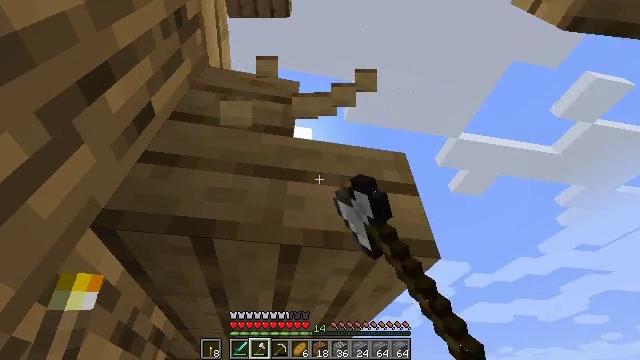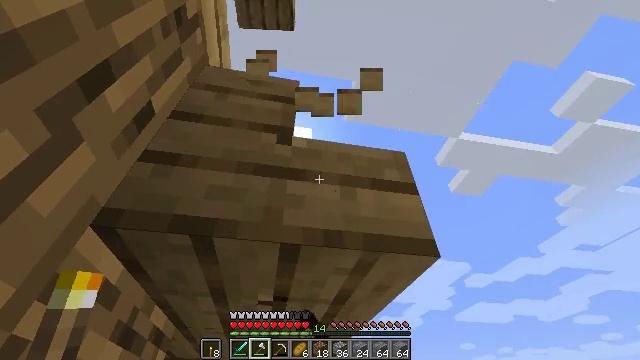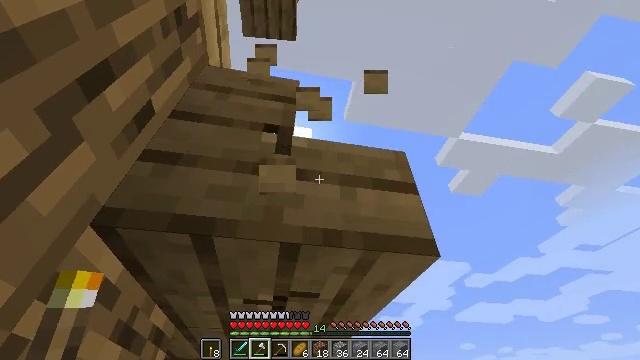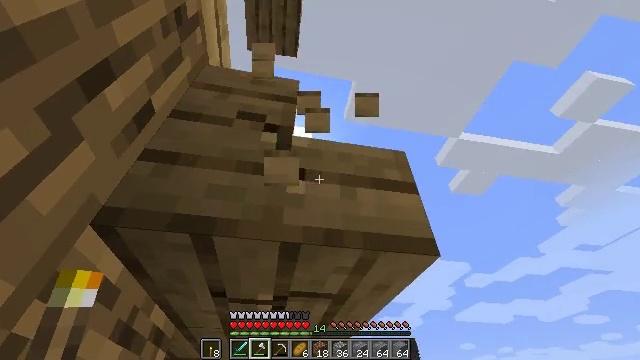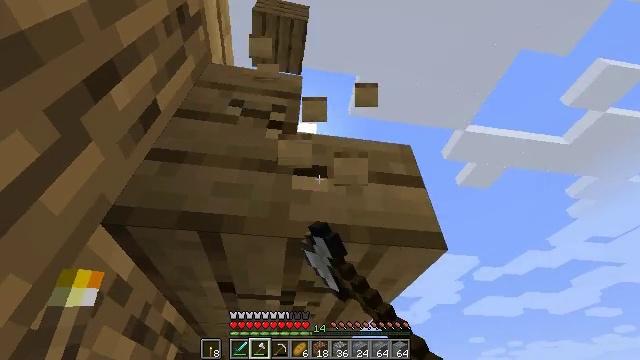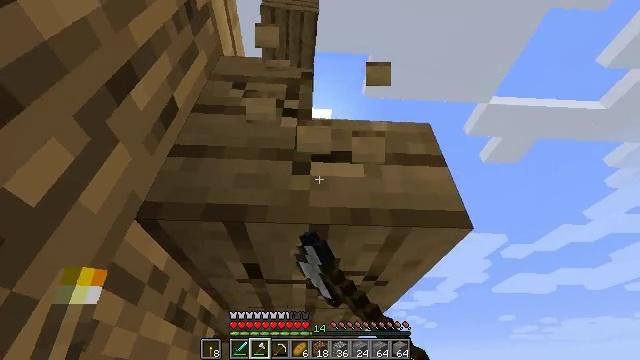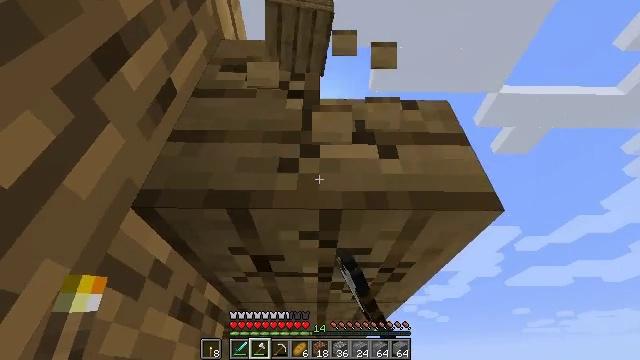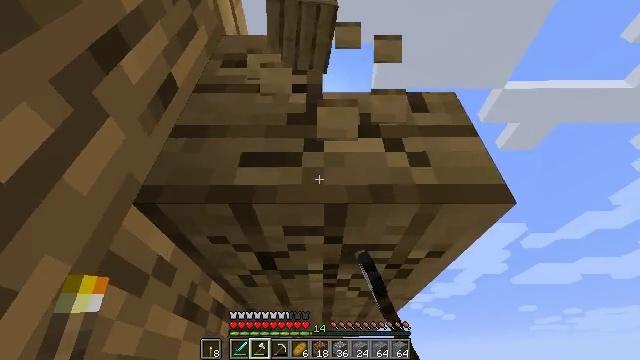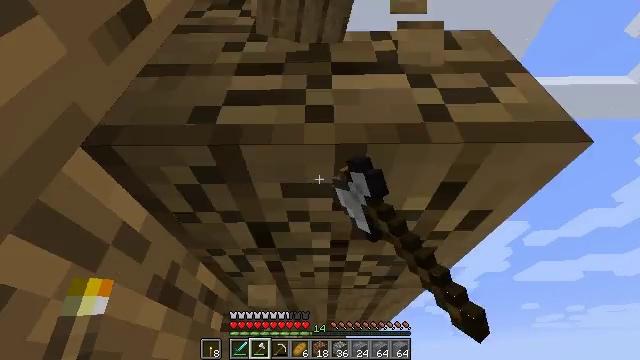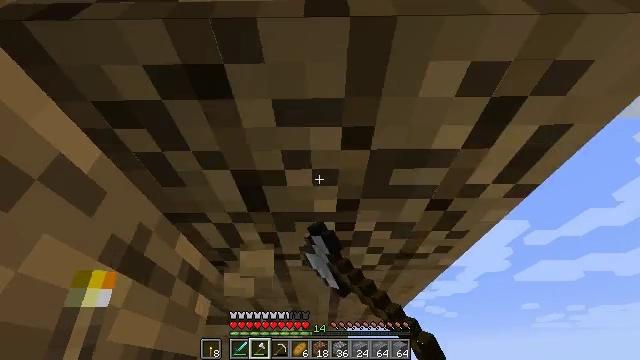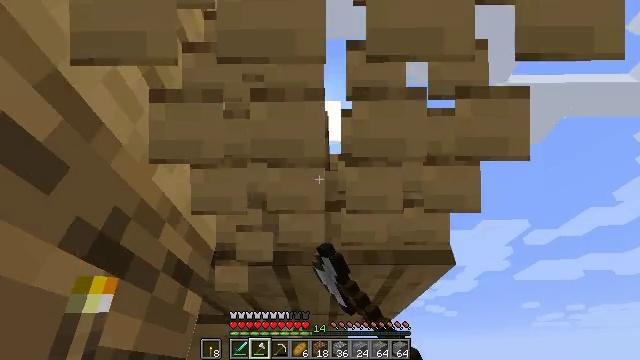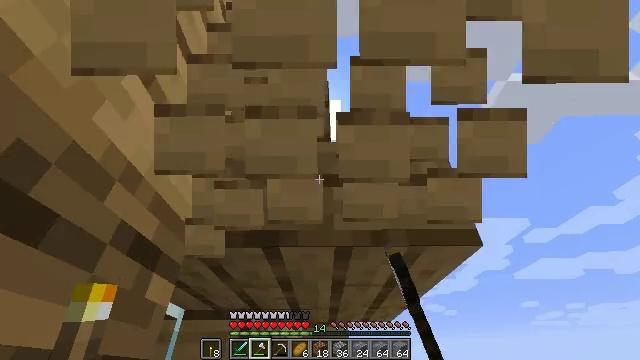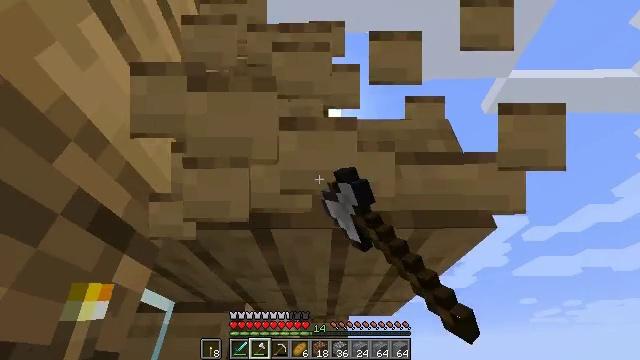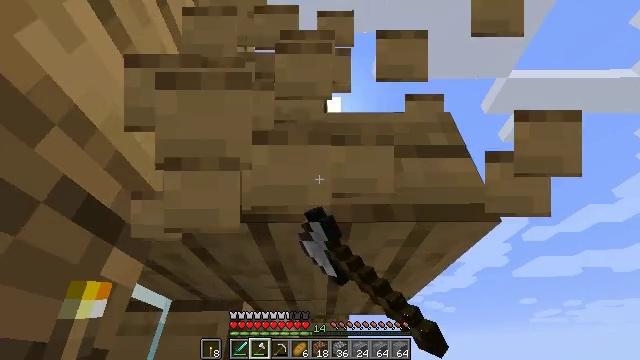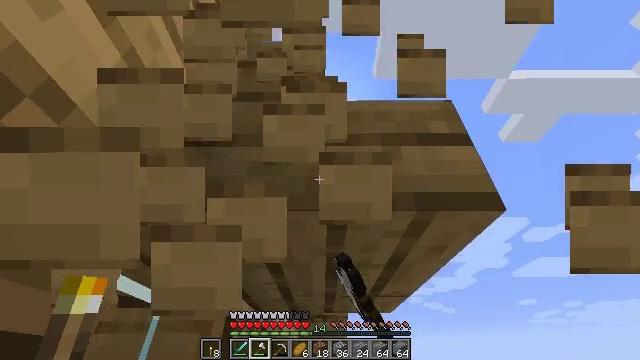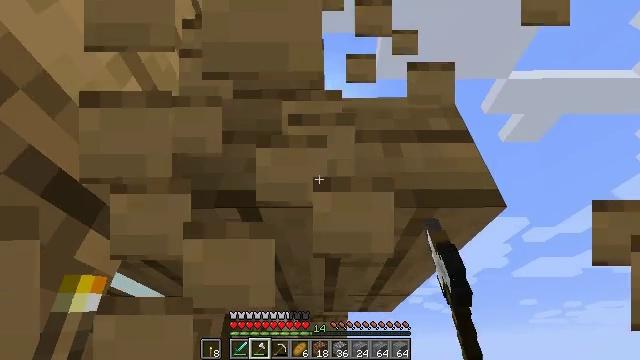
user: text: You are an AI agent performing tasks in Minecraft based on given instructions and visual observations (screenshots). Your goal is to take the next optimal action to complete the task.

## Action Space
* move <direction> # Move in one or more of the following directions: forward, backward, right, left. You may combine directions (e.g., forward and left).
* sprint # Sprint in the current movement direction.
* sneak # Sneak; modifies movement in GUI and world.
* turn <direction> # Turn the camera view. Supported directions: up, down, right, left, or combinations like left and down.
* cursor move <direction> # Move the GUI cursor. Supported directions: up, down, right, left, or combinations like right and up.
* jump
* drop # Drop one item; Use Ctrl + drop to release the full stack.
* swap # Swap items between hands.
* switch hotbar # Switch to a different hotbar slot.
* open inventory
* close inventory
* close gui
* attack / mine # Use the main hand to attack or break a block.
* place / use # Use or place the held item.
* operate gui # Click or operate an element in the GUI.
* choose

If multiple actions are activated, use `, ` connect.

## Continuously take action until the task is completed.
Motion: motion action
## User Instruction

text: Mine oak stairs.
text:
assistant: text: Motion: attack / mine
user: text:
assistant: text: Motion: attack / mine
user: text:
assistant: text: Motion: attack / mine
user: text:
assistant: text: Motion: turn left, attack / mine
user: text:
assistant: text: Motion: turn left and down, attack / mine
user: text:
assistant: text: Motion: move forward, turn left, attack / mine
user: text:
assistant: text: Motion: move forward, turn left, attack / mine
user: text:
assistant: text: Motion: move forward, attack / mine
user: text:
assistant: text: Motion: move forward, attack / mine
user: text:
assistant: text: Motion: move forward, attack / mine
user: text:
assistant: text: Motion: attack / mine
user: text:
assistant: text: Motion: attack / mine
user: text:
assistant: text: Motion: attack / mine
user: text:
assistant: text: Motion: attack / mine
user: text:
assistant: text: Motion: attack / mine
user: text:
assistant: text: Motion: attack / mine
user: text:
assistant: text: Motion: attack / mine
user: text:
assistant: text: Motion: attack / mine
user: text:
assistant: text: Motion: attack / mine
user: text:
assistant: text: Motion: attack / mine
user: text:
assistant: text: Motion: attack / mine
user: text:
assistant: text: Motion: attack / mine
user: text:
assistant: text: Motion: attack / mine
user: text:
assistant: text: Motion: attack / mine
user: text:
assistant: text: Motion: move forward, attack / mine
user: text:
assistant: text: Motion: move forward, attack / mine
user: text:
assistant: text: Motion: move forward, attack / mine
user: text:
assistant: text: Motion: move forward, attack / mine
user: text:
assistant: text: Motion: move forward, attack / mine
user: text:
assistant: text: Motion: move forward, attack / mine